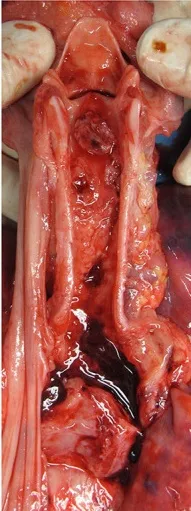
Macroscopic examination of the laryngeal cavity and tracheal lumen. Laryngotracheal ulcerative lesions with presence of some necrotic pseudomembranous-like features (asterisk, cricoid lesion; square, left anterolateral tracheal lesion; triangles, right anterolateral tracheal lesion) consistent with invasive Aspergillus laryngotracheitis.
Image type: medical_photograph (other_medical_photograph)